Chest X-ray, PA view. Patient: 10 years old, sex F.
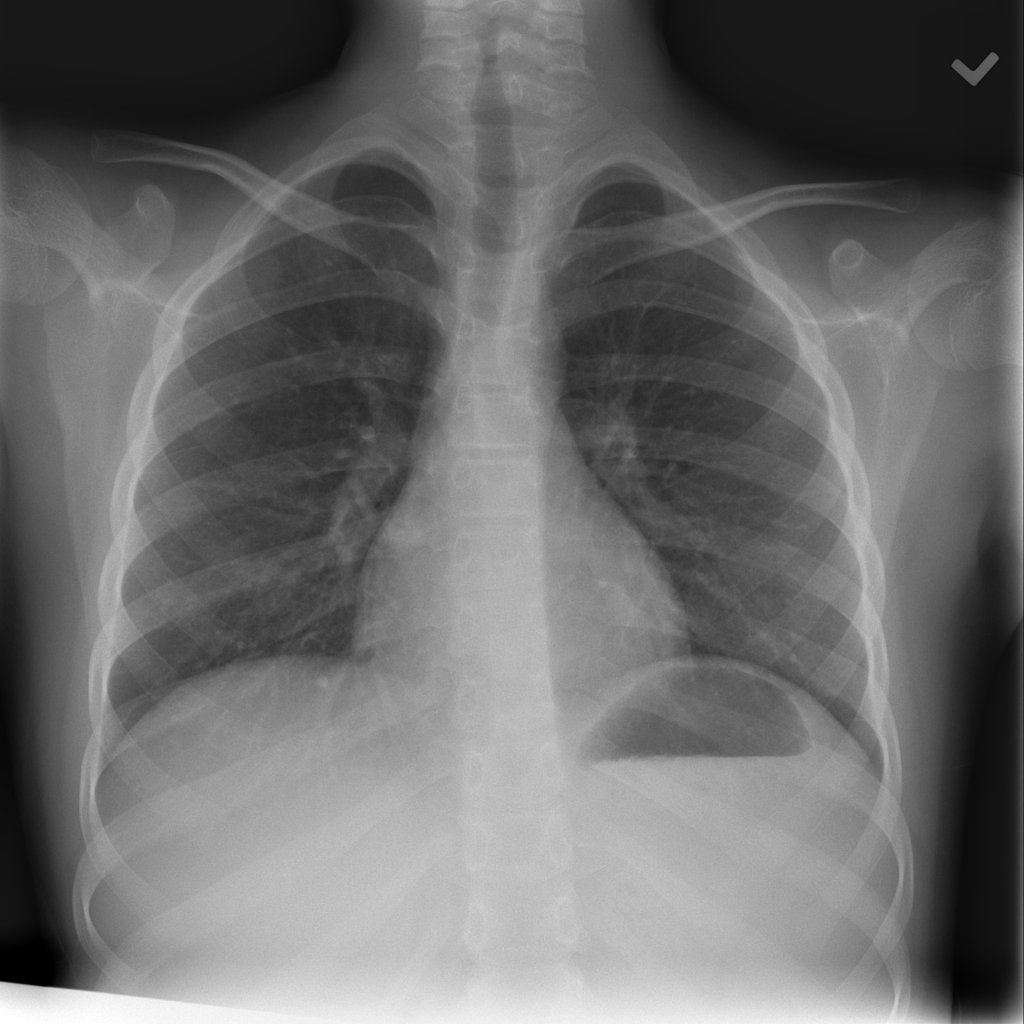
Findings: No Finding